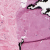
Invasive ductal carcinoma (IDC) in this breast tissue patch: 0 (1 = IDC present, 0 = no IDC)